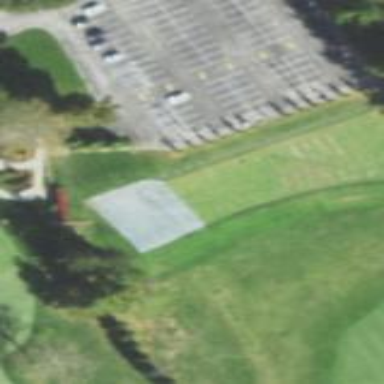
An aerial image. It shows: Golf tee.